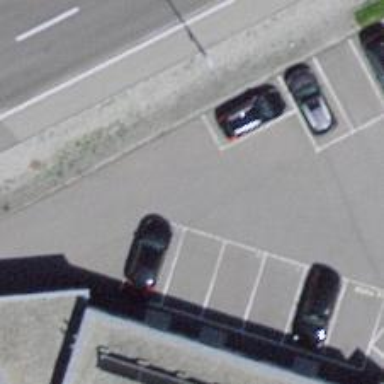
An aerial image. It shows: Parking aisle designated as service road.